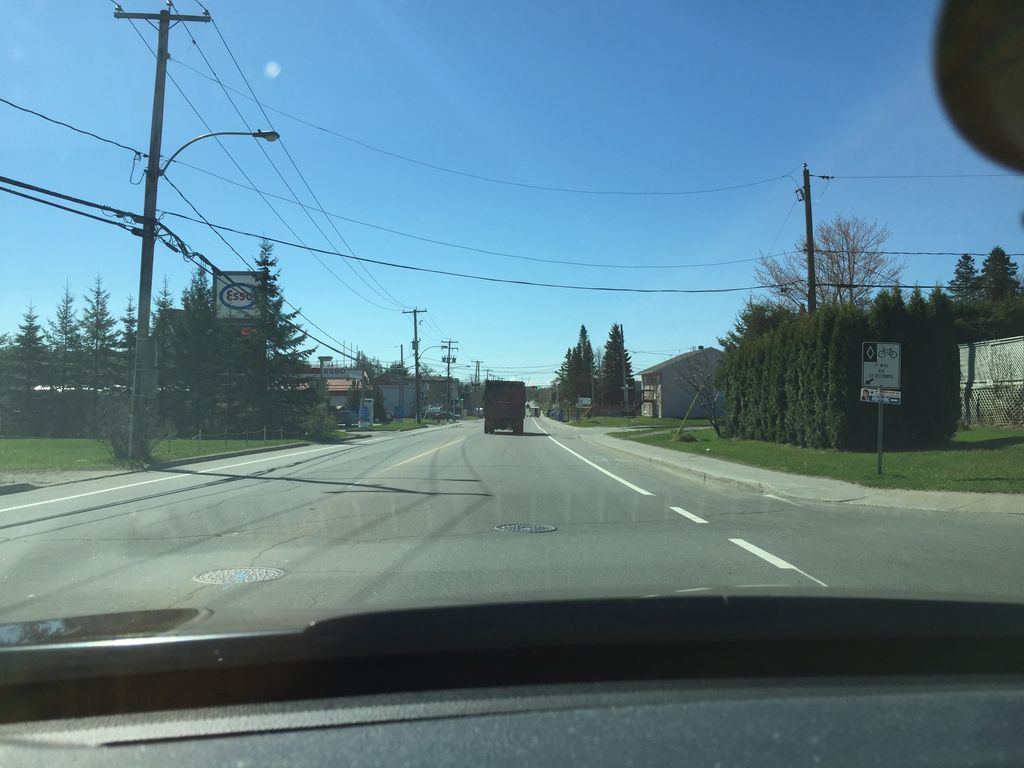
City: quebec_city